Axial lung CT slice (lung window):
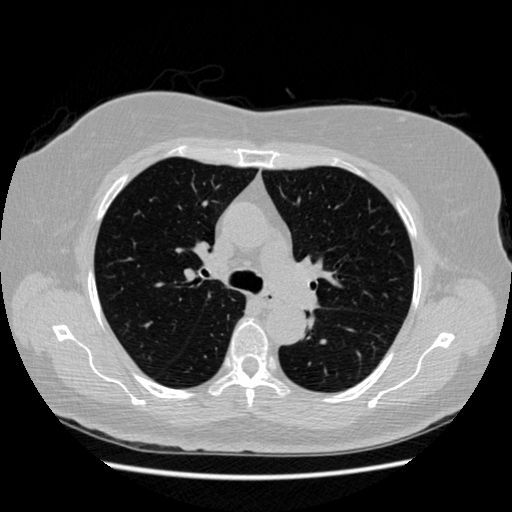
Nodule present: no